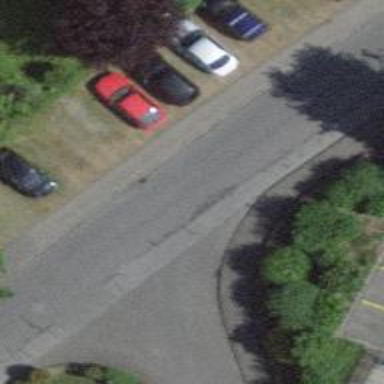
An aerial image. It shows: Kerb serving as barrier.